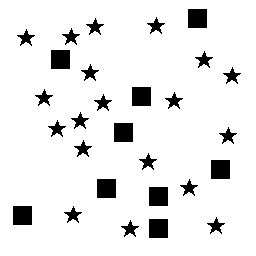
Squares: 9
Triangles: 0
Stars: 19
Total shapes: 28